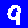
Digit: 9